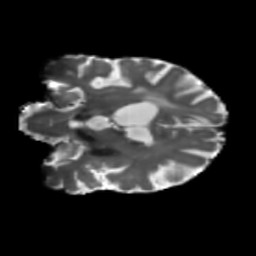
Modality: T2w
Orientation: coronal
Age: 63
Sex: female
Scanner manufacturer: siemens
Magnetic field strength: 3 T
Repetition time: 5.25 s
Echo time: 0.08 s